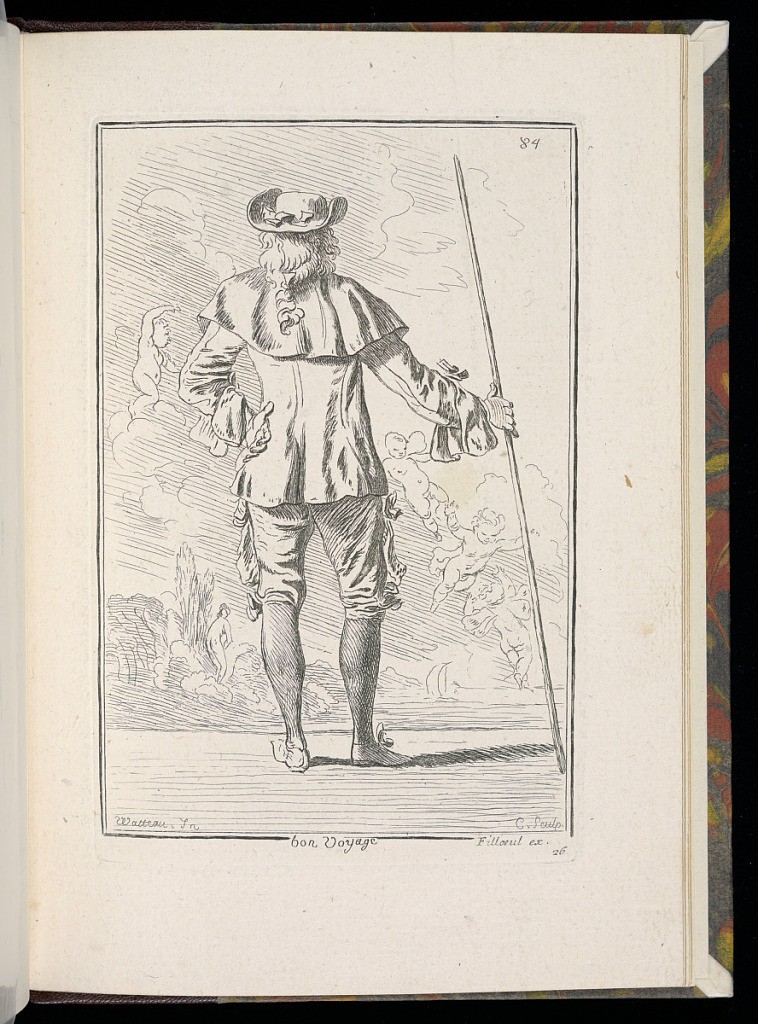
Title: bon Voyage
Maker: Antoine Watteau, French, 1684–1721
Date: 1734
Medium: Etching on laid paper
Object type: Print
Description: A standing man seen from behind. He wears a hat with his long hair tied with a ribbon. He wears a jacket, cape, and breeches. He holds a long pole in his right hand and his left hand against his hip. In the background a landscape with trees and clouds are visible with flying putti and a nude woman or sculpture, with a sailboat in the distance. The plate is titled, signed, and numbered.